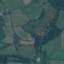
Land use / land cover: Pasture